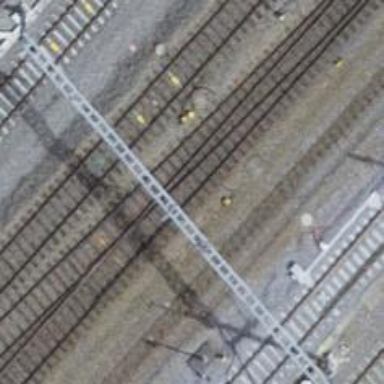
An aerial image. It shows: Railway switch.